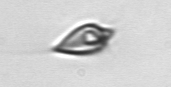
Label: Oxytoxum